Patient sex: M
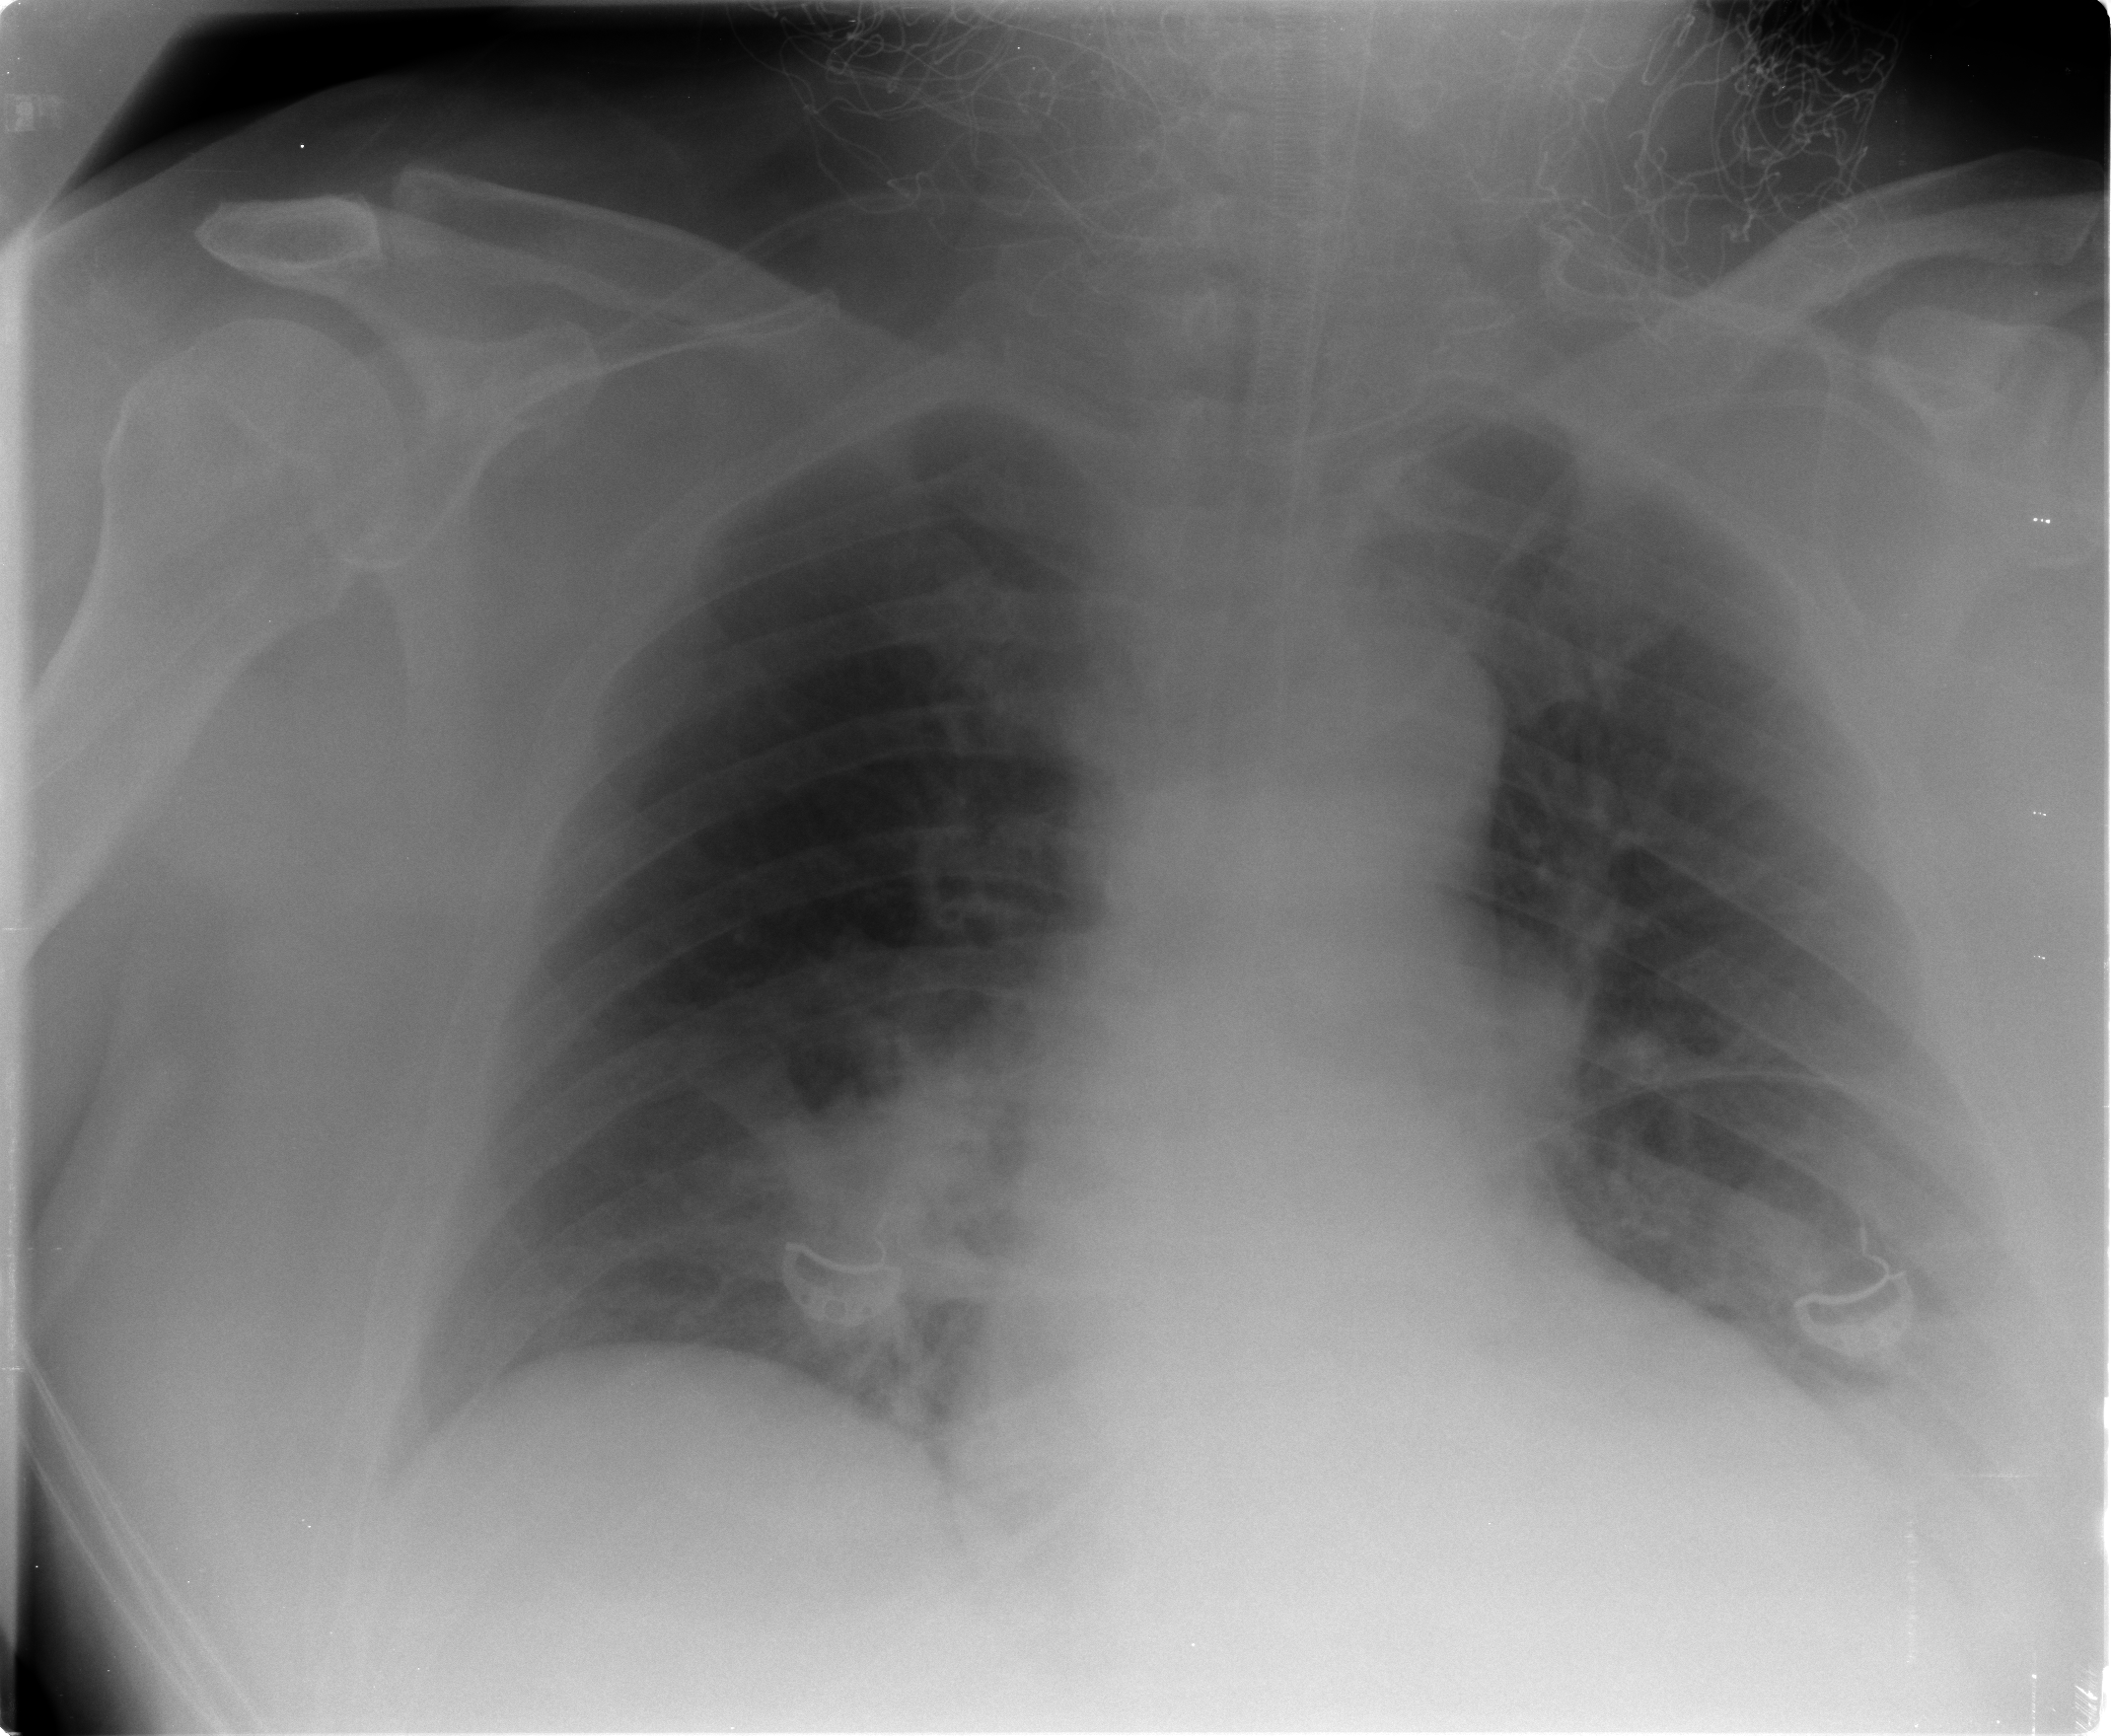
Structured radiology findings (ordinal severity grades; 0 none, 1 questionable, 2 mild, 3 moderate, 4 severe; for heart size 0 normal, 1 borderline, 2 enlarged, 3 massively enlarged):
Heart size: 0
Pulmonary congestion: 2
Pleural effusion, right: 1
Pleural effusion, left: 2
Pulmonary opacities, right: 2
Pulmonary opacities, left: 2
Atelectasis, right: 2
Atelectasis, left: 2